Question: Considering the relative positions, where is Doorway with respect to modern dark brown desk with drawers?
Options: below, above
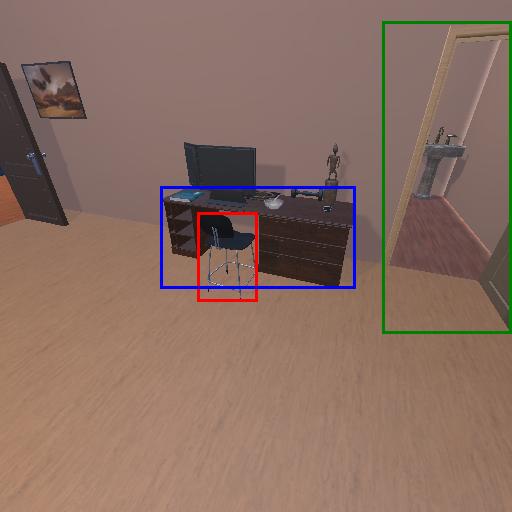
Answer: below